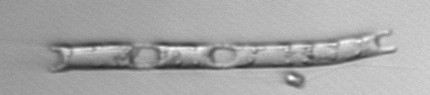
Label: Eucampia_morphytype1